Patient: sex M, age 64
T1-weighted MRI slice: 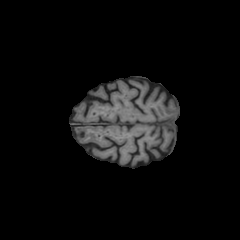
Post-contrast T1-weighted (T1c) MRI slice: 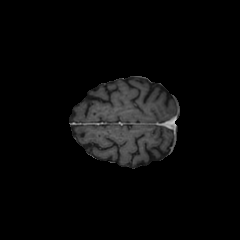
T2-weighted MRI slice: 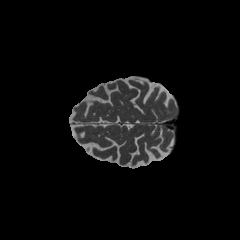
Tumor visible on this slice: no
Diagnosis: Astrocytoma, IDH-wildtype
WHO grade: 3